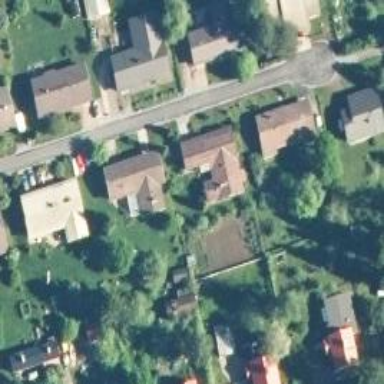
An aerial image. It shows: Charming neighbourhood.